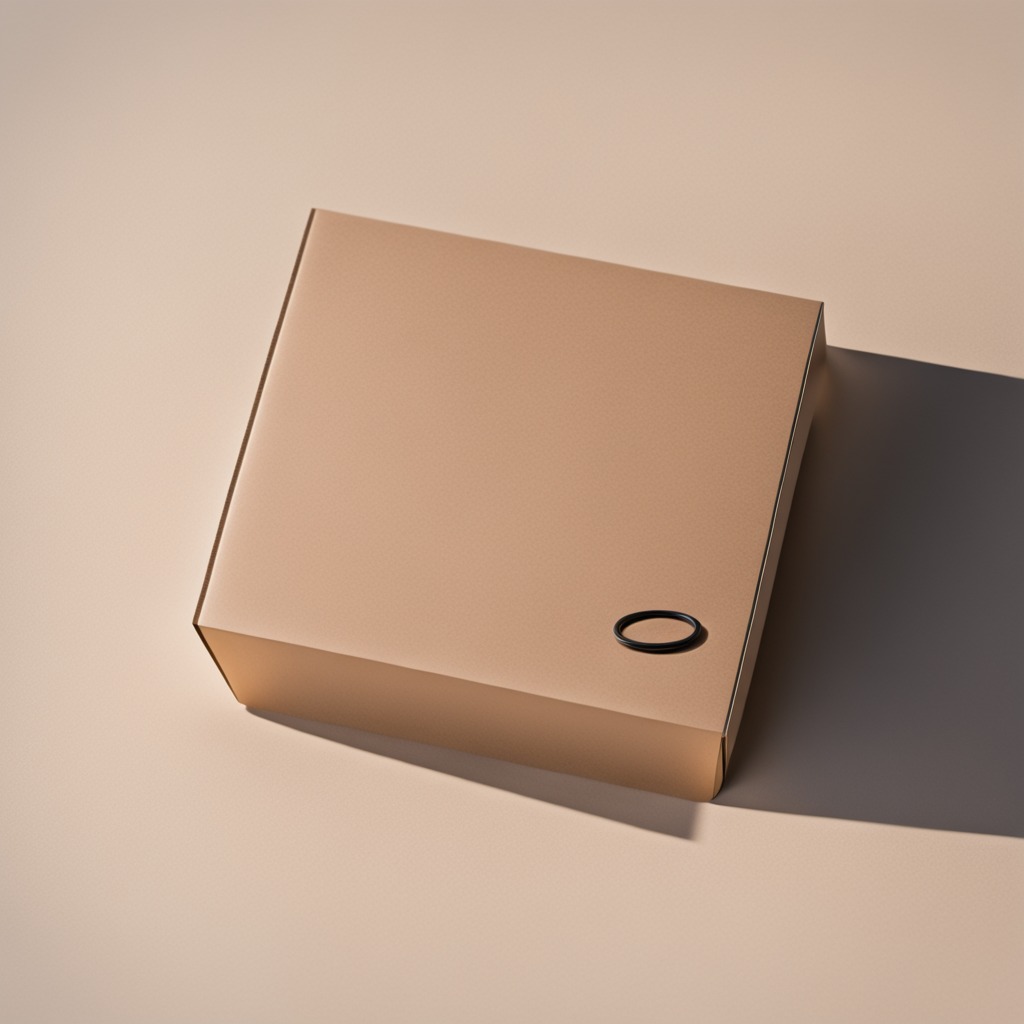
A rubber O-ring is lying on the cardboard box surface in an outdoor workshop during daytime bright natural light soft shadows slightly creased but